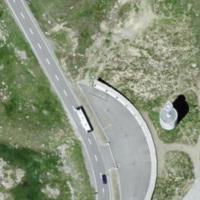
EUNIS habitat code: 31
Species observed at this site:
Geum montanum
Galium anisophyllon